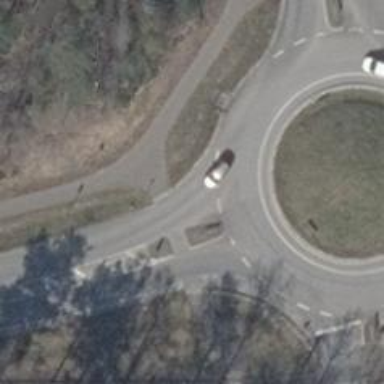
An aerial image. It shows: Unmarked crossing with traffic island.